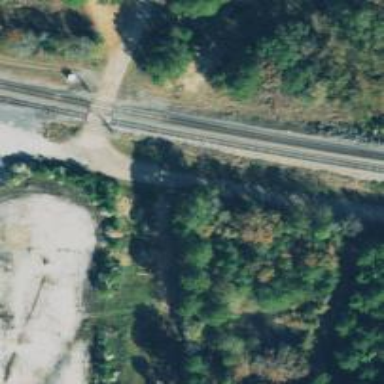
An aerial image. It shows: Railway siding with rails.